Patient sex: M
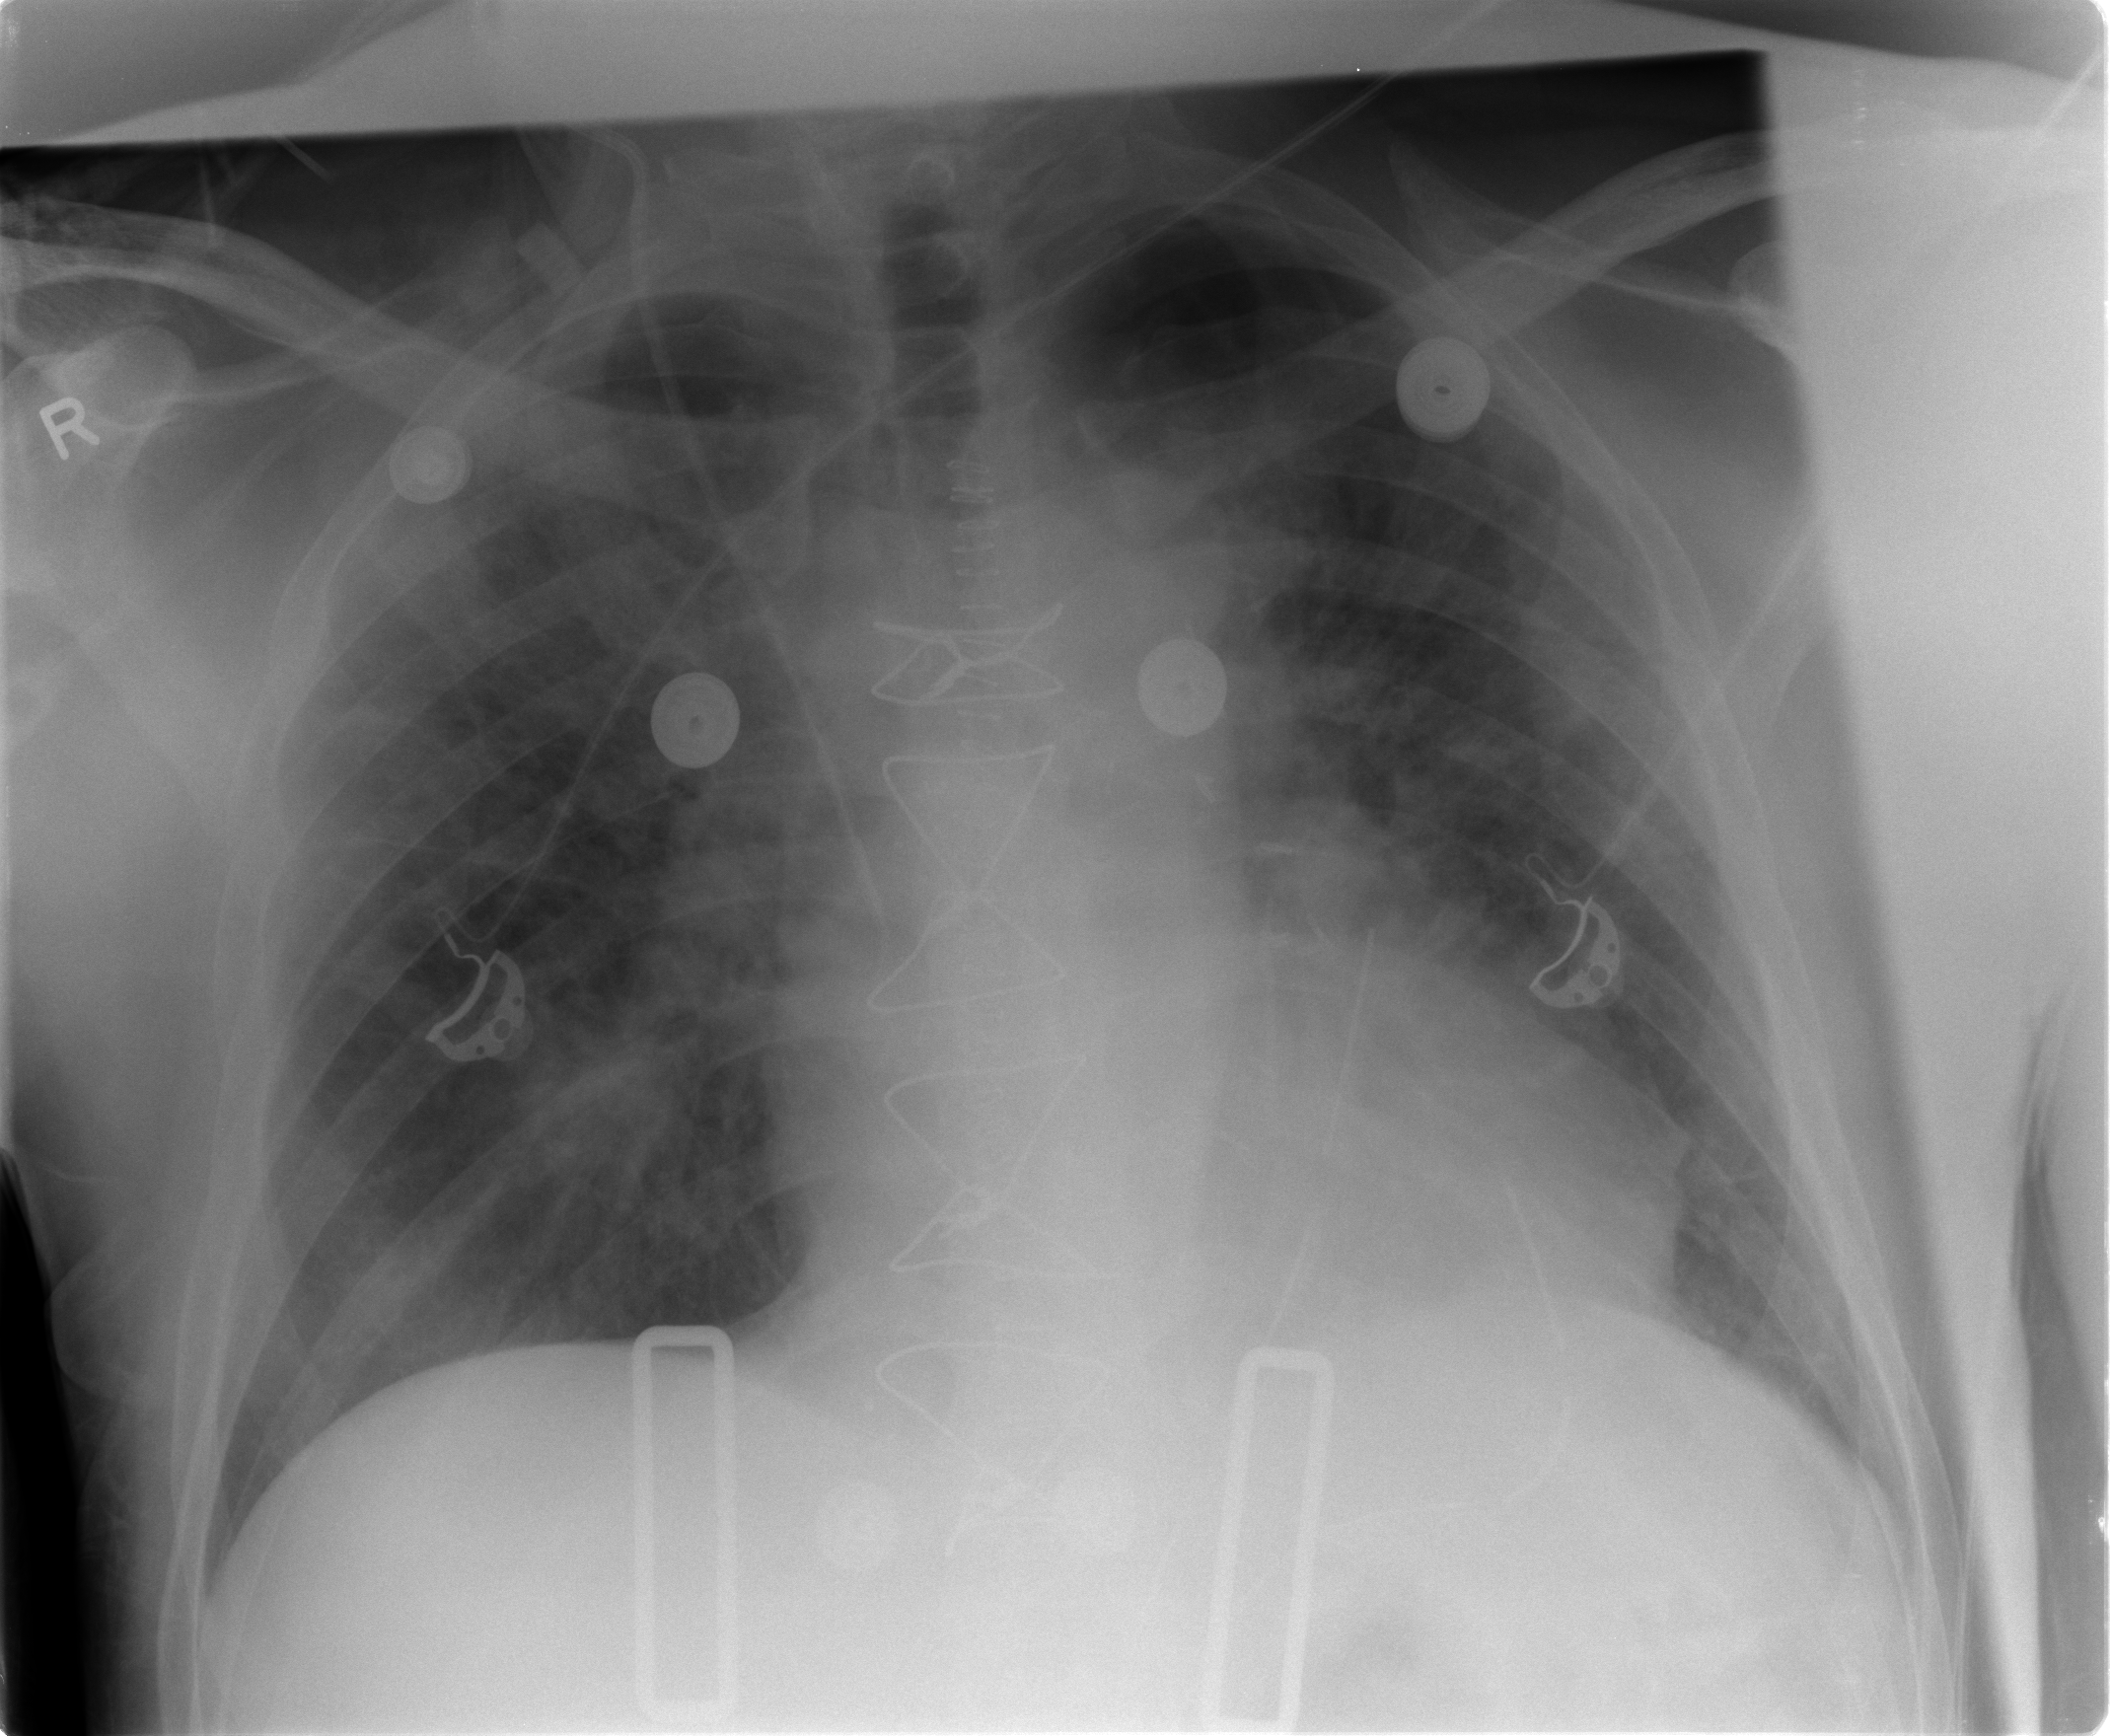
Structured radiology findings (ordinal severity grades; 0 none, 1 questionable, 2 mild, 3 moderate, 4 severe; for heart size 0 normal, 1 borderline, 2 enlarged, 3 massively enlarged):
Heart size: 2
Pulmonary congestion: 3
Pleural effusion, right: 0
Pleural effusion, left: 0
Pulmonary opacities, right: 2
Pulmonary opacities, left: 2
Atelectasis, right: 2
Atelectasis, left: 2